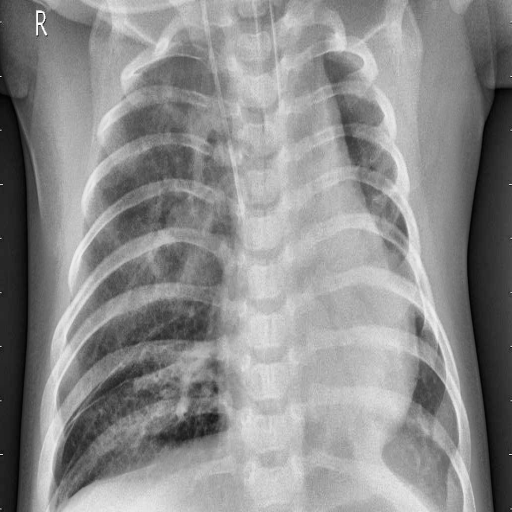
Finding: PNEUMONIA